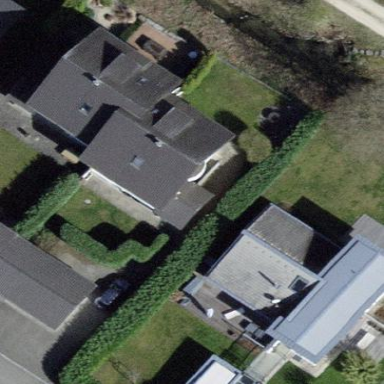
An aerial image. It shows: Terrace building.